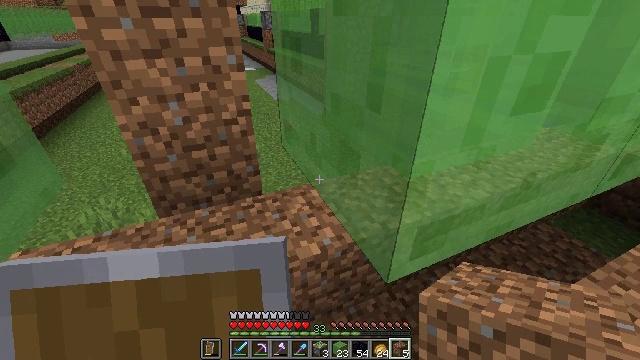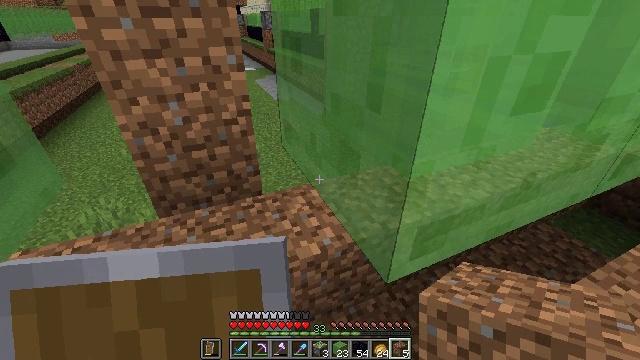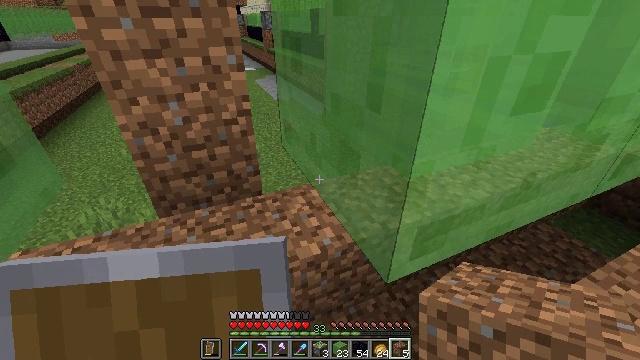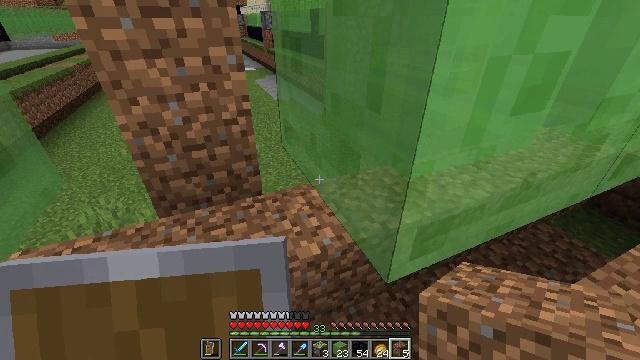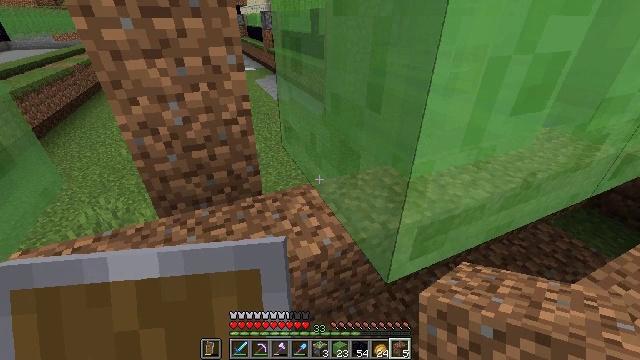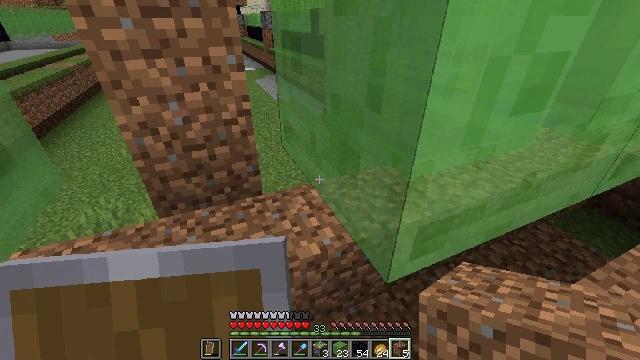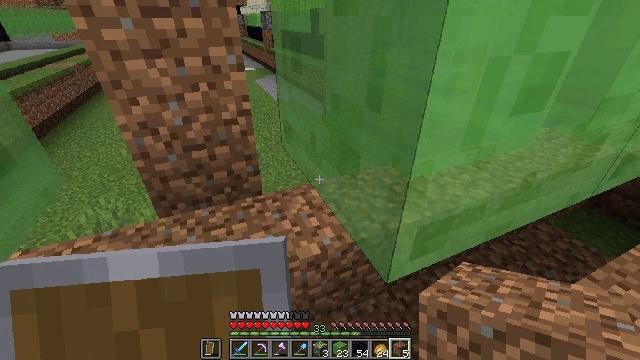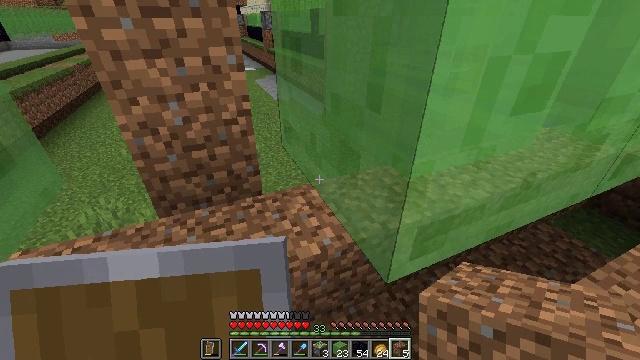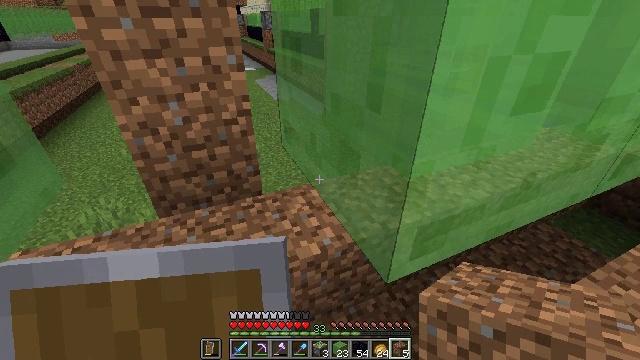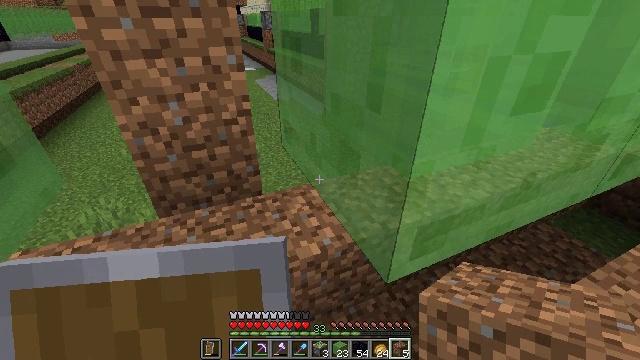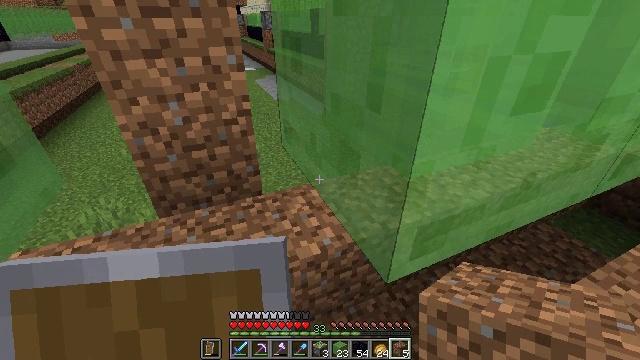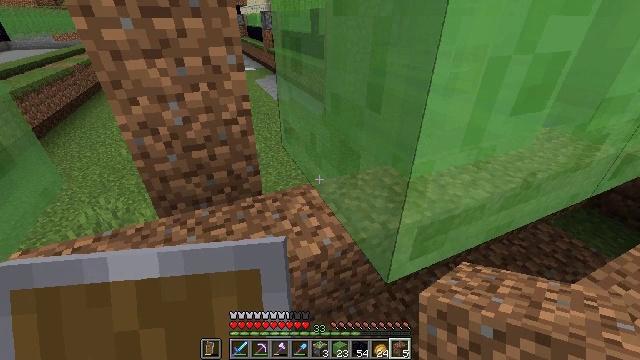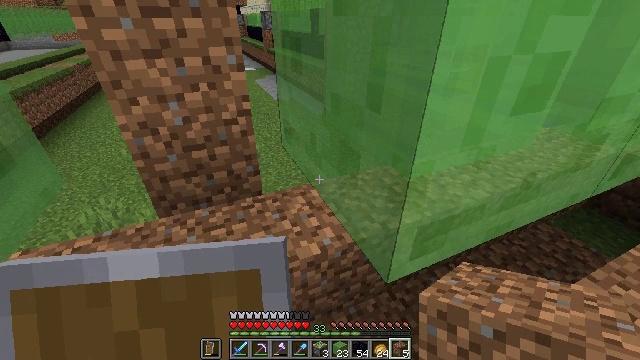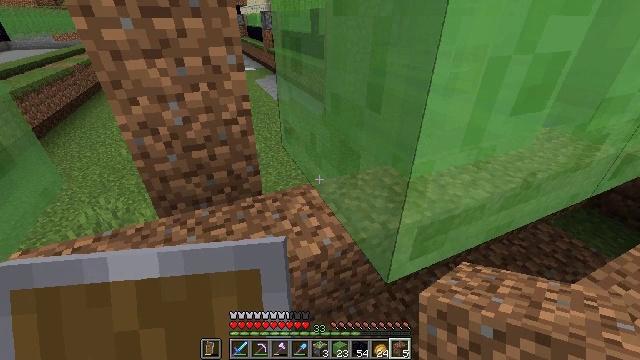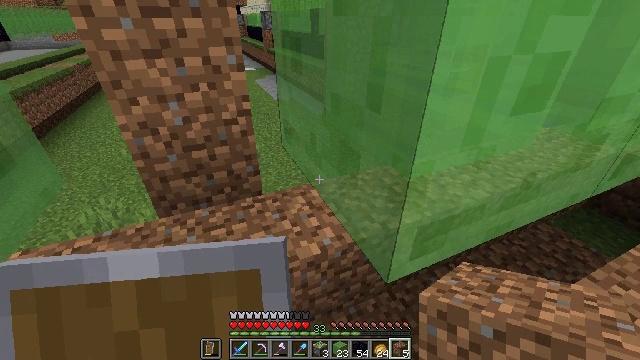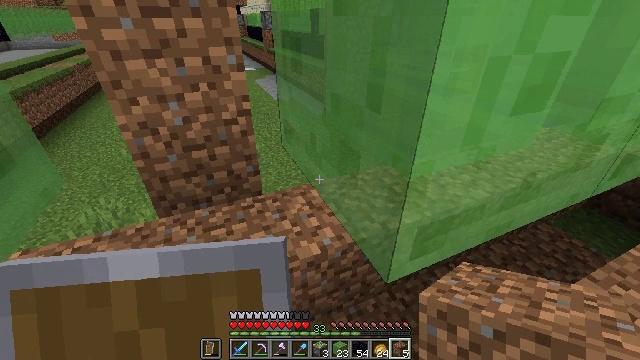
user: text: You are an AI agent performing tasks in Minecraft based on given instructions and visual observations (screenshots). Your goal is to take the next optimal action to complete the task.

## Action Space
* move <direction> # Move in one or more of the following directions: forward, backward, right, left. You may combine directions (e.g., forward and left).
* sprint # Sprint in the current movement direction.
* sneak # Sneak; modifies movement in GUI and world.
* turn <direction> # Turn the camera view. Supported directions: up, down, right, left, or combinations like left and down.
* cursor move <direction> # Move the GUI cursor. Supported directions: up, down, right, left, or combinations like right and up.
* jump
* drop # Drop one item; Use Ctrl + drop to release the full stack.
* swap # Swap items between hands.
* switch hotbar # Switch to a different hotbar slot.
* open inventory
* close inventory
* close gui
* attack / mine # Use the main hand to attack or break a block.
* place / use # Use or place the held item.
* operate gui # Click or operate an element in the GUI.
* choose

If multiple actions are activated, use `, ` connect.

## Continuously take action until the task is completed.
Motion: motion action
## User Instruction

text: Mine the slime block with your hand or tool.
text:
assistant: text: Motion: no_op
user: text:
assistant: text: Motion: no_op
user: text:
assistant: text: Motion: no_op
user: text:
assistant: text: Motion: no_op
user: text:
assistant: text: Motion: no_op
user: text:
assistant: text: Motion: no_op
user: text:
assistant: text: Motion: no_op
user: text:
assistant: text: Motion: no_op
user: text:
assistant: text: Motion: no_op
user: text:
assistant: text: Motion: no_op
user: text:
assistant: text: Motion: no_op
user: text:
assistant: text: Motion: no_op
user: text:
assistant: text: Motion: no_op
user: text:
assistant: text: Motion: no_op
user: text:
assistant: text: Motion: no_op
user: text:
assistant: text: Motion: no_op
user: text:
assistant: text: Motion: no_op
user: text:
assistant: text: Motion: no_op
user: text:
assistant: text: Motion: no_op
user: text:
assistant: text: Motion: no_op
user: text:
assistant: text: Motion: no_op
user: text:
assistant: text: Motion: no_op
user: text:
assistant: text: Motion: no_op
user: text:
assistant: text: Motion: no_op
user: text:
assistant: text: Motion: no_op
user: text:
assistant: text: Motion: no_op
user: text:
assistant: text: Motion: no_op
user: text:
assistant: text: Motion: no_op
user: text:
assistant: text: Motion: no_op
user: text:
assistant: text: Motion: no_op